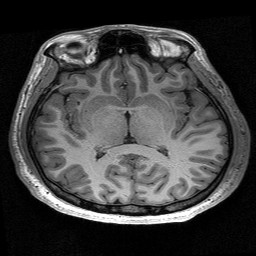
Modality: T1w
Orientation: coronal